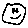
Label: smiley face